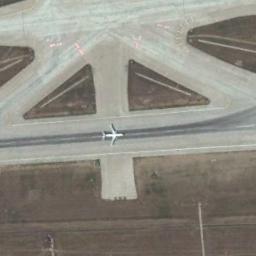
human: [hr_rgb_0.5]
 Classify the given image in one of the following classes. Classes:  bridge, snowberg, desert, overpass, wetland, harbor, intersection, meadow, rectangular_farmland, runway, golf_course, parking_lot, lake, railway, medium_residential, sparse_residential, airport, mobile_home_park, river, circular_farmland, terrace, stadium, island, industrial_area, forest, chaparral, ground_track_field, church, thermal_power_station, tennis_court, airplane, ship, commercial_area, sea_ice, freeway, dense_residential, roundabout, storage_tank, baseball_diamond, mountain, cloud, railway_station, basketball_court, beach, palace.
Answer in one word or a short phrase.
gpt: runway